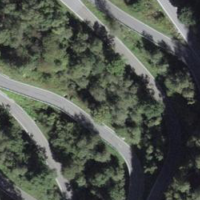
EUNIS habitat code: 44
Species observed at this site:
Apatura iris
Zygaena romeo
Macroglossum stellatarum
Pisaura mirabilis
Melanargia galathea
Cercopis vulnerata
Lasiommata maera
Fragaria vesca
Aporia crataegi
Sylvia atricapilla